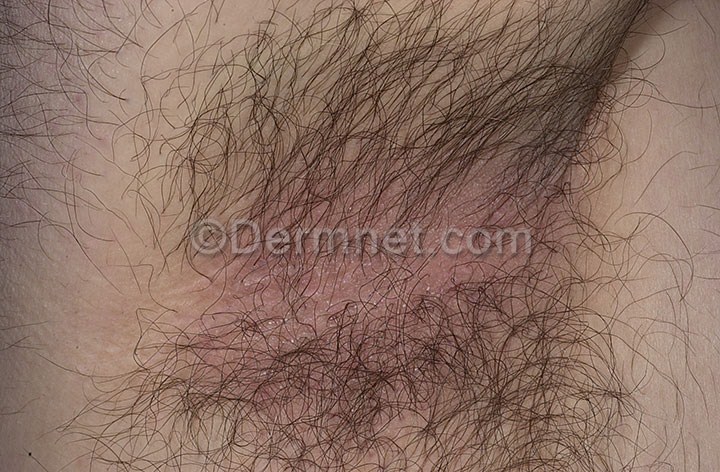
Disease: Systemic Disease